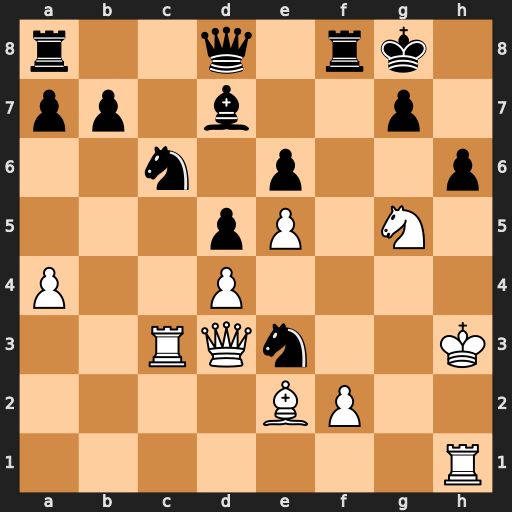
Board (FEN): r2q1rk1/pp1b2p1/2n1p2p/3pP1N1/P2P4/2RQn2K/4BP2/7R
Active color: w
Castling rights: -
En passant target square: -
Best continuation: Qh7#